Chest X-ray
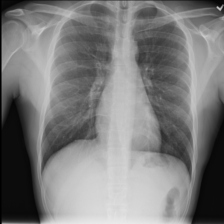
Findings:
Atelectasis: negative
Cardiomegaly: negative
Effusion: negative
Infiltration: negative
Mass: negative
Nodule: negative
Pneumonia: negative
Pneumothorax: negative
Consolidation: negative
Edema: negative
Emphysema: negative
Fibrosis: negative
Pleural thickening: negative
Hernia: negative